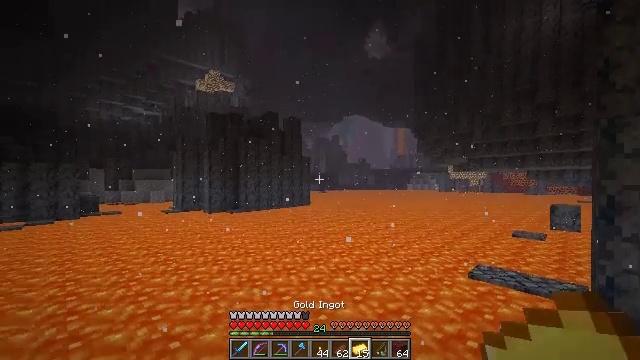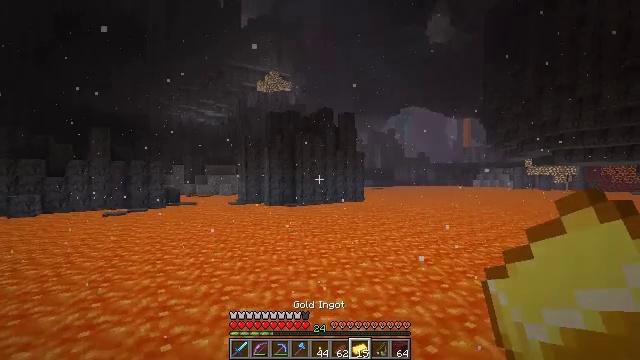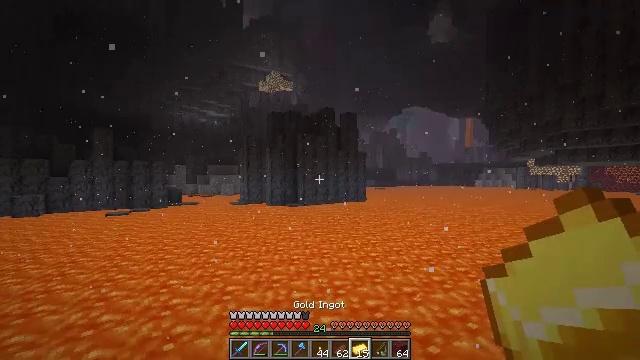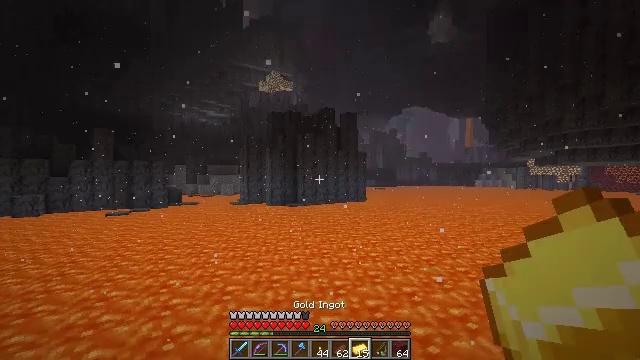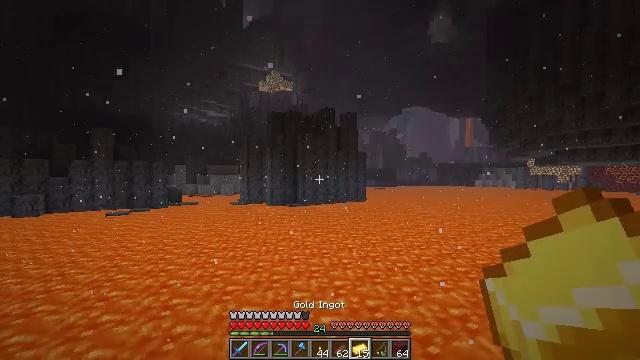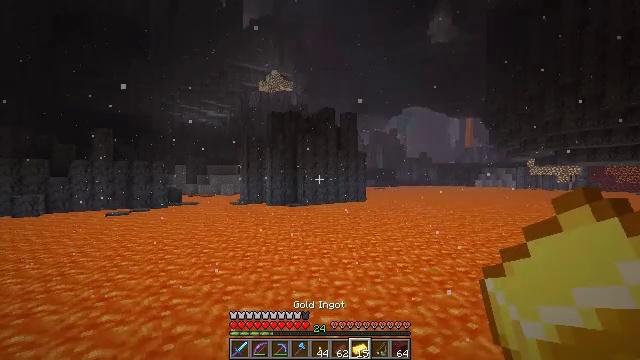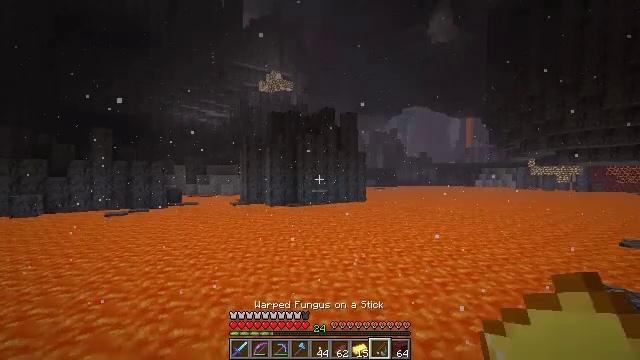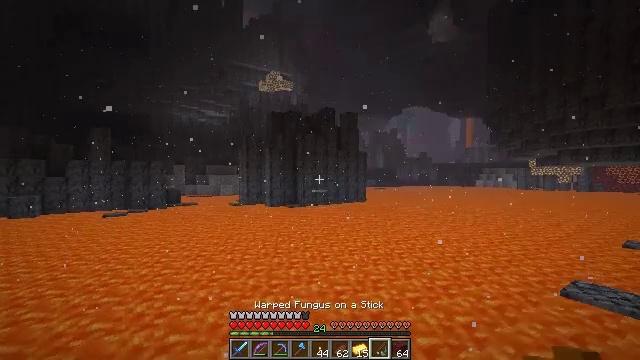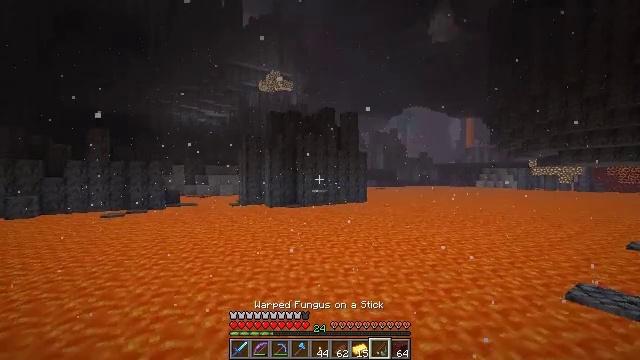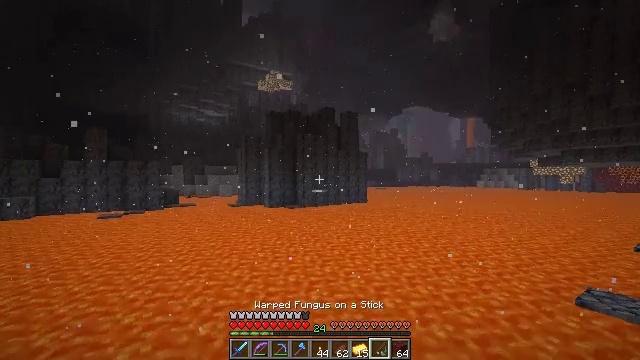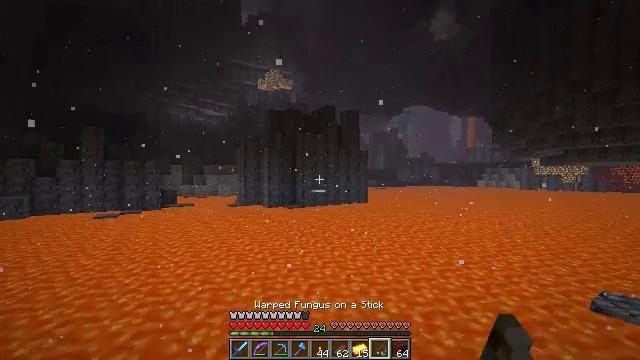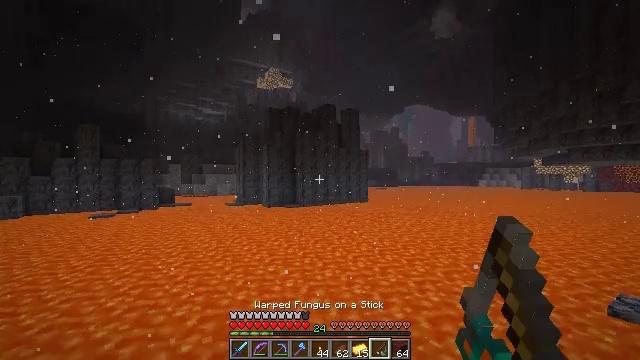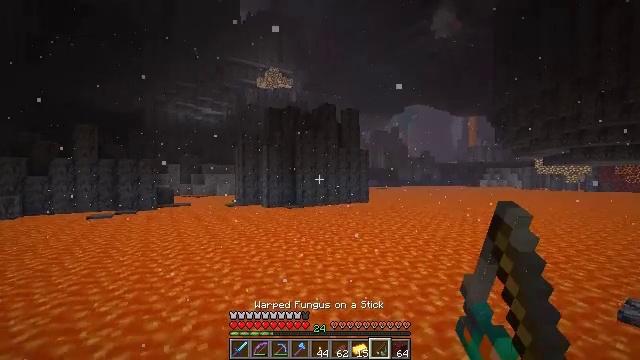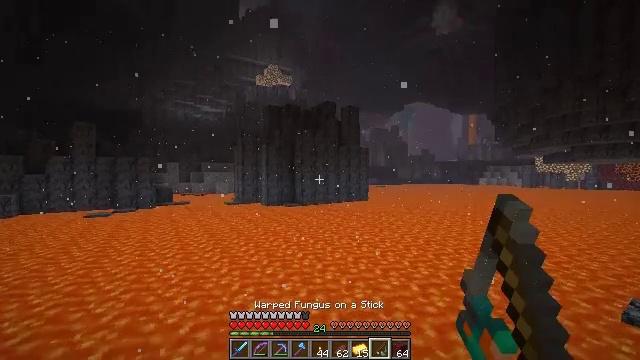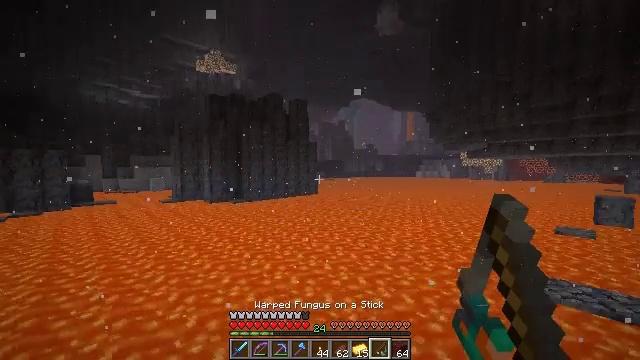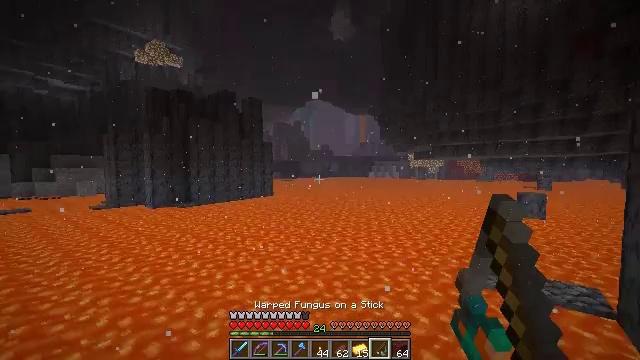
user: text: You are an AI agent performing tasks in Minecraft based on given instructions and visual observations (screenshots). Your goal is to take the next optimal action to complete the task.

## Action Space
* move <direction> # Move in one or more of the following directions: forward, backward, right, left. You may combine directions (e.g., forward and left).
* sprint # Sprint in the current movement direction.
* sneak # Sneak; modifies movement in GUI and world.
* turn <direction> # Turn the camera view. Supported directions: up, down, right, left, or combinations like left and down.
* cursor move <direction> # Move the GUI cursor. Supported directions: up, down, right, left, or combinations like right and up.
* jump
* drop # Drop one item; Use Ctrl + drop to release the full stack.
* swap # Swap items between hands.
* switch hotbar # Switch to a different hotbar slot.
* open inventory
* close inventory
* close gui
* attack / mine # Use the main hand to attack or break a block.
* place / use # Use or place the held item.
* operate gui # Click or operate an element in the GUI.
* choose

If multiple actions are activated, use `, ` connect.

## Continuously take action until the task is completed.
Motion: motion action
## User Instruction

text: Break the glowstone to gather its dust.
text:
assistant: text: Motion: turn left and down
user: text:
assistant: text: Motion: no_op
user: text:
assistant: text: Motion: no_op
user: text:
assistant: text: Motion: no_op
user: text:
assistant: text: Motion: no_op
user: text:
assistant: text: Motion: no_op
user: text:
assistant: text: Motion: no_op
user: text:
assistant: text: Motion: no_op
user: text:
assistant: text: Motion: no_op
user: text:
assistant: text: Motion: no_op
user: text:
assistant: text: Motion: no_op
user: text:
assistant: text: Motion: no_op
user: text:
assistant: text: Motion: no_op
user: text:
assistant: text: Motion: turn right and down
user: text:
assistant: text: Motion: turn right
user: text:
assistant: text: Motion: no_op
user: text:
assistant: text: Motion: no_op
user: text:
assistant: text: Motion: no_op
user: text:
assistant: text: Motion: no_op
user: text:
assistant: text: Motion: no_op
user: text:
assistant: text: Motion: no_op
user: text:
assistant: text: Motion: no_op
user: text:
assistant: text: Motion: no_op
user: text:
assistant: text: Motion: no_op
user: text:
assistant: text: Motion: no_op
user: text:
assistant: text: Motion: no_op
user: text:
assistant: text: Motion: no_op
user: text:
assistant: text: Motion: no_op
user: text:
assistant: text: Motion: no_op
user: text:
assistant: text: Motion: no_op